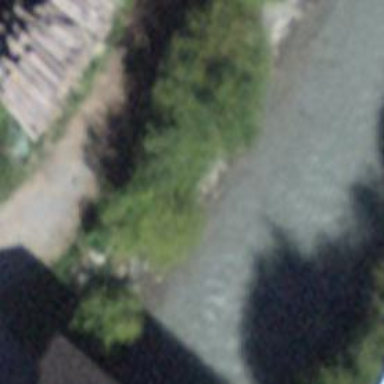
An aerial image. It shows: Path for canoeing.